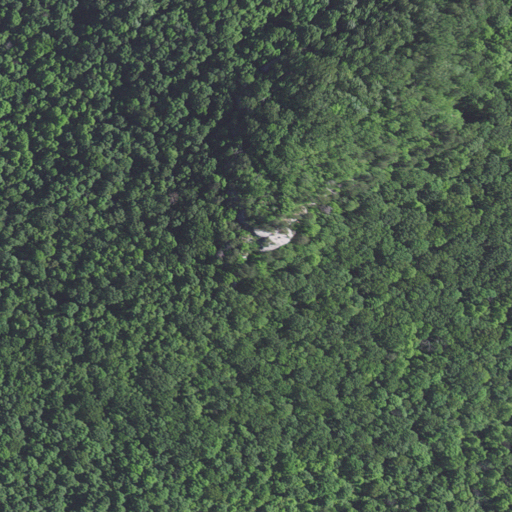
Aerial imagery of cliff(s) in Kentucky named Horse Cliff containing only deciduous forest